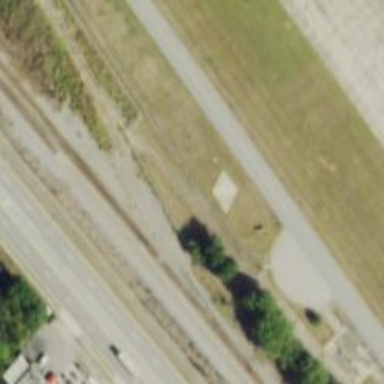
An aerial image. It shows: Site related to railway infrastructure.